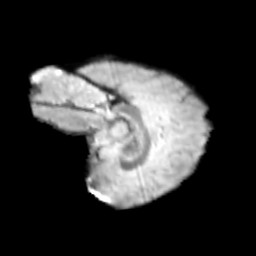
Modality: T2w
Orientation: sagittal
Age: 11
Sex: male
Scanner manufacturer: siemens
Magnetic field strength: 3 T
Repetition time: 3.8 s
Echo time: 0.07 s